Question: So I have a bit of a head-scratcher on my hands.
I'm using ng-repeat to output a list of items that are positioned inside a widget.
The widgets are resizable, with three available sizes. The first two are only wide enough to have one column of elements, so displaying them in the correct order is trivial. However, when the widget is expanded to twice width, more elements are displayed at 50% of the width. The elements are arranged by default using 'display:inline-block; float: left' which means that I end up with the ordering going from left -> right, whereas I need them to be ordered vertically.
Initially I was performing two ng-repeats with a column wrapper around each, using splice to split the results, however this causes problems with ordering, because each set of elements is only ordered relative to its container column.
So here's some stripped down code from one of the widgets:
'''
<div class="item review" ng-repeat="review in reviews | orderBy:'date':true | limitTo:14">
<div class="header">
...
</div>
<div class="body">
<div class="comment">
<p>{{review.comments}}</p>
</div>
</div>
'''
I would quite happily use ng-if alongside an $index comparison, something like 'ng-if="($index+1)==7"' on the element I'd like to insert before a group, but since the ng-repeat is on the items themselves, I can't wrap them with that method.
I've tried various ideas with no real success so far. There are things I can do outside of Angular but it's messy and I would like to keep in within Angular, I'm sure what I'm after is possible. Can somebody save me?
EDIT: Illustration of what I mean

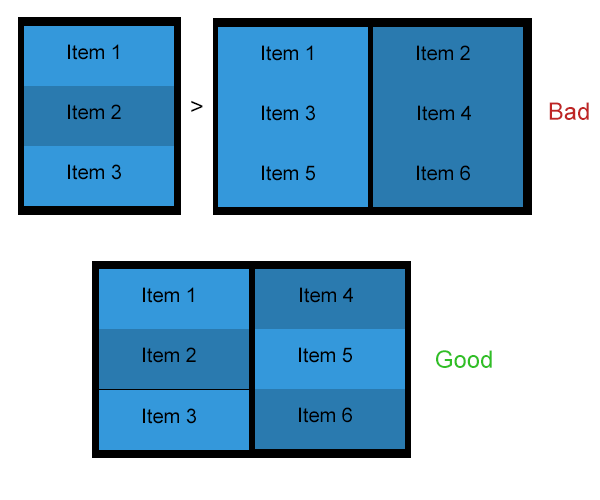
Answer: working plunk:
<URL>
You can use css3 'column-count' or its shorthand 'columns':
'''
ul {
-webkit-column-count: 2; /* Chrome, Safari, Opera */
-moz-column-count: 2; /* Firefox */
column-count: 2;
}
'''